Question:
I am working with handsontable with a php backend. i am tring to dynamically create table column headers so I can create an array of column names which I can feed into handsontable using:
'''
colHeaders: ['ID', 'First', 'Last Name', 'Address'],
'''
I've included a sample of JSON produced at backend in the screenshot. How do I create get the keys so I can create the colHeaders array? i've tried:
'''
var keys = res.keys();
'''
My load function is:
'''
$parent.find('button[name=load]').click(function () {
$.ajax({
url: "AjaxController/tableLoad/"+tablename,
dataType: 'json',
type: 'GET',
success: function (res) {
var keys = res.keys();
console.log(keys);
// create js title array from 1st row data
// colHeaders: ['ID', 'First', 'Last Name', 'Address'],
// handsontable.colHeaders: keys;
handsontable.loadData(res);
$console.text('Data loaded');
console.log(res)
},
'''
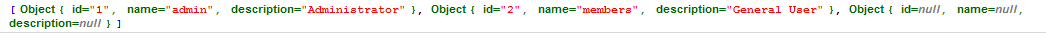
Answer: You can use '.map()' to get the keys of an object as follows:
'''
var keys = $.map(res, function(element,key) { return key; });
'''
However for the sample you've provided, an array of objects, you would use the following:
'''
var keys = $.map(res[0], function(element,key) { return key; });
//RESULT: ["id", "name", "description"]
'''